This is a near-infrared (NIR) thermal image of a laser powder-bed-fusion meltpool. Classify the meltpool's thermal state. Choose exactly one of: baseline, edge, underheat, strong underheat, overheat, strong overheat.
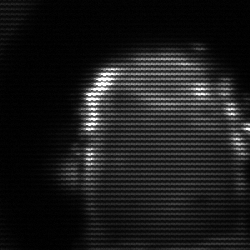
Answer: baseline